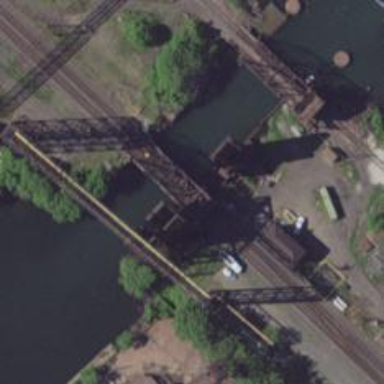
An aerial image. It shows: Bascule movable railway bridge.